Question: I would like to know if the 'searchcontroller' can push results to the 'detailviewcontroller' from a switch statement.
Here is how I have my app currently set up.
.h
'''
@interface MOVTableViewController : UITableViewController {
NSMutableArray* filteredList;
IBOutlet UISearchBar *search;
}
@property(strong, nonatomic) NSArray *lodgeList;
@property(strong, nonatomic) NSArray *cityname;
@end
'''
.m
'''
#import "MOVTableViewController.h"
#import "MOVDetailViewController.h"
@interface MOVTableViewController ()
@end
@implementation MOVTableViewController
@synthesize lodgeList, cityname;
- (id)initWithStyle:(UITableViewStyle)style
{
self = [super initWithStyle:style];
if (self) {
// Custom initialization
}
return self;
}
- (void)viewDidLoad
{
[super viewDidLoad];
//Start of Lodge List
lodgeList = [[NSArray alloc]initWithObjects:
//Abingdon
@"Abingdon Lodge No. 48",
@"York Lodge No. 12",
//Alberene
@"Alberene Lodge No. 277",
// Alexandria
@"A. Douglas Smith, Jr. No. 1949",
@"Alexandria-Washington Lodge No. 22",
@"Andrew Jackson Lodge No. 120",
@"Henry Knox Field Lodge No. 349",
@"John Blair Lodge No. 187",
@"Mount Vernon Lodge No. 219",......
filteredList = [[NSMutableArray alloc] initWithArray:lodgeList];
//end of list
}
- (void)viewDidUnload
{
[super viewDidUnload];
// Release any retained subviews of the main view.
// e.g. self.myOutlet = nil;
}
- (BOOL)shouldAutorotateToInterfaceOrientation:(UIInterfaceOrientation)interfaceOrientation
{
return (interfaceOrientation == UIInterfaceOrientationPortrait);
}
#pragma mark - Table view data source
- (NSInteger)numberOfSectionsInTableView:(UITableView *)tableView
{
// Return the number of sections.
return 1;
}
- (NSInteger)tableView:(UITableView *)tableView numberOfRowsInSection:(NSInteger)section
{
// Return the number of rows in the section.
return [filteredList count];
}
- (UITableViewCell *)tableView:(UITableView *)tableView cellForRowAtIndexPath:(NSIndexPath *)indexPath
{
static NSString *CellIdentifier = @"Cell";
UITableViewCell *cell = [tableView dequeueReusableCellWithIdentifier:CellIdentifier];
if (cell == nil) {
cell = [[UITableViewCell alloc] initWithStyle:UITableViewCellStyleSubtitle reuseIdentifier:CellIdentifier];
}
cell.detailTextLabel.text =[cityname objectAtIndex:indexPath.row];
cell.accessoryType = UITableViewCellAccessoryDisclosureIndicator;
cell.textLabel.text = [filteredList objectAtIndex:indexPath.row];
return cell;
}
- (void) searchTableView
{
filteredList = nil;
filteredList = [[NSMutableArray alloc] initWithArray:lodgeList];
NSPredicate *predicate = [NSPredicate predicateWithFormat:@"SELF like[c] %@",[NSString stringWithFormat:@"%@*",search.text]];
[filteredList filterUsingPredicate:predicate];
}
- (void)searchBar:(UISearchBar *)searchBar textDidChange:(NSString *)searchText
{
[self searchTableView];
}
- (void)searchBarCancelButtonClicked:(UISearchBar *) searchBar
{
[self searchTableView];
[search resignFirstResponder];
}
- (void)searchBarSearchButtonClicked:(UISearchBar *)searchBar
{
[self searchTableView];
[search resignFirstResponder];
}
- (void)tableView:(UITableView *)tableView didSelectRowAtIndexPath:(NSIndexPath *)indexPath
{
if (tableView == self.searchDisplayController.searchResultsTableView) {
[self performSegueWithIdentifier: @"lodgedetail" sender:self];
}
}
- (void)prepareForSegue:(UIStoryboardSegue *)segue sender:(id)sender
{
if ([segue.identifier isEqualToString:@"lodgedetail"]) {
MOVDetailViewController *MDVC = segue.destinationViewController;
NSIndexPath * path = [self.tableView indexPathForSelectedRow];
NSString * thelodge = [filteredList objectAtIndex:path.row];
MDVC.lodgeName = thelodge;
MDVC = [segue destinationViewController];
MDVC.lodgeNumber = path.row;
NSIndexPath *indexPath = nil;
if ([self.searchDisplayController isActive]) {
indexPath = [self.searchDisplayController.searchResultsTableView indexPathForSelectedRow];
MDVC.lodgeName = [filteredList objectAtIndex:indexPath.row];
} else {
indexPath = [self.tableView indexPathForSelectedRow];
MDVC.lodgeName = [filteredList objectAtIndex:indexPath.row];
}
}
}
@end
'''
.h (detail View)
'''
@interface MOVDetailViewController : UIViewController
@property (strong, nonatomic) IBOutlet UITextView *address;
@property (strong, nonatomic) IBOutlet UITextView *website;
@property (strong, nonatomic) IBOutlet UITextView *statedc;
@property (strong, nonatomic) IBOutlet UITextView *lodgehistory;
@property (strong, nonatomic) NSString * lodgeName;
@property int lodgeNumber;
@end
'''
.m (detailView)
'''
#import "MOVDetailViewController.h"
@interface MOVDetailViewController ()
@end
@implementation MOVDetailViewController
@synthesize address, lodgeName, lodgeNumber, lodgehistory, statedc, website;
- (id)initWithNibName:(NSString *)nibNameOrNil bundle:(NSBundle *)nibBundleOrNil
{
self = [super initWithNibName:nibNameOrNil bundle:nibBundleOrNil];
if (self) {
// Custom initialization
}
return self;
}
- (void)viewDidLoad
{
[super viewDidLoad];
self.title = lodgeName;
switch (lodgeNumber) {
case 0:
//Abingdon Lodge No. 48
address.text = @"325 W Main Street Abingdon, Virginia 24210";
website.text = @"http://www.grandlodgeofvirginia.org/lodges/48/";
statedc.text = @"Abingdon Lodge No. 48 holds it's stated communication on the 2nd Monday of the month at 7:30 PM. If there are any exceptions to the regular meeting day or time, they are posted on the Lodge website.";
lodgehistory.text = @"According to the earliest records the Abingdon Lodge had its origin "At a meeting held at the house of James White in the town of Abingdon, on October 3, 1796." The record states that a dispensation had been given by the Grand Master of Masons in Virginia and the following were present: William King, Master; Daniel Murphy, Past Master; Robert Johnson, Past Master; Charles Carson, Past Master, and William Preston Skillern. For more information on the Lodge History please see the Lodge website.";
break;
//York Lodge No. 12
case 1:
address.text =@"14411 Black Hollow Road Abingdon, Virginia 24210";
website.text = @"http://www.grandlodgeofvirginia.org/lodges/12/";
statedc.text = @"York Lodge No. 12 holds it's stated communication on the 4th Monday of the month at 7:30 PM. If there are any exceptions to the regular meeting day or time, they are posted on the Lodge website.";
lodgehistory.text = @"York Lodge No. 12 was chartered on December 16, 1885. This Lodge was formed from a disturbance in Spring Creek Lodge No. 173, which was disbanded. The meetings were held in a schoolhouse at Maple Grove, Virginia on the second floor. The second floor caved in at some time and the meetings were then held on the first floor. In 1957 the Lodge voted to remodel the building for the cost of approximately five thousand dollars. In 1979 the December stated meeting was held in a new building that cost twenty thousand dollars. The fellowship hall is used by the Lodge, its members and the community for Church meetings, family functions, wedding dinners, arts and crafts and more. York Lodge is a part of its community and the community is a part of York Lodge.For more information on the Lodge History please see the Lodge website.";
break;
//Alberene Lodge No. 277
case 2:
address.text = @"2722 Plank Road Alberene, Virginia 22959";
website.text = @"http://www.grandlodgeofvirginia.org/lodges/277";
statedc.text = @"Alberene Lodge No. 277 holds it's stated communication on the 2nd Monday of the month at 7:30 PM. If there are any exceptions to the regular meeting day or time, they are posted on the Lodge website.";
lodgehistory.text = @"Alberene Lodge No. 277 was chartered in 1900. The Lodge was destroyed by fire September 20, 1933, and the charter was reissued October 6, 1933. The 1 3/4 acres of land was purchased from Alberene Store Co. deeded August 25, 1937. The first meeting place was over a store building about two miles from the present location. Membership ranges from 40 to 60 members. The Lodge has remained small in number, but large in fellowship and real meaning in Masonry. It seems the Lodge will never go anywhere, by that it is meant never grow big or do anything great. By what all of the members have gained, the members will keep the Lodge in the best of Masonic health. For more information on the Lodge History please see the Lodge website.";
break;
//A. Douglas Smith, Jr. Lodge of Research No. 1949
case 3:
address.text = @"101 Callahan Drive Alexandria, Virginia 22301";
website.text = @"http://www.grandlodgeofvirginia.org/lodges/1949/index.asp";
statedc.text = @"A. Douglas Smith, Jr. Lodge of Research No. 1949 holds it's stated communication on the 5th Saturday of the month at 10:00 AM. If there are any exceptions to the regular meeting day or time, they are posted on the Lodge website.";
lodgehistory.text = @"This Lodge of Research, the second in Virginia, was established in 1982. While there were several distinguished Masons in Northern Virginia who were instrumental in establishing the Lodge, the primary organizer was Most Worshipful Stewart W. Miner, Past Grand Master. He was most ably assisted in this effort by the District Deputy Grand Master of Masonic District No. 1A, Right Worshipful Werner H. Morlock, and Right Worshipful John H. King, Chairman of the Grand Lodge Committee on Lodge Development. Right Worshipful Christopher Dains and Worshipful William A. Myers, Past Master of Springfield Lodge No. 217 also provided assistance. Brother Morlock eventually served as Grand Master of Masons in Virginia in <PHONE>, but died in office before his term was completed. Worshipful Brother Myers became the first Worshipful Master of this Lodge. For more information on the Lodge History please see the Lodge website.";
break;
'''
The reason Im asking is because after I preform a search and click on one of the results, the 'detailviewcontroller' does not update the 'IBOulets' 'UItextview' for address, websites, static or history. It continues to show the first lodge. however If I DO NOT preform a search the DVC preforms fine and updates all the information accordingly.

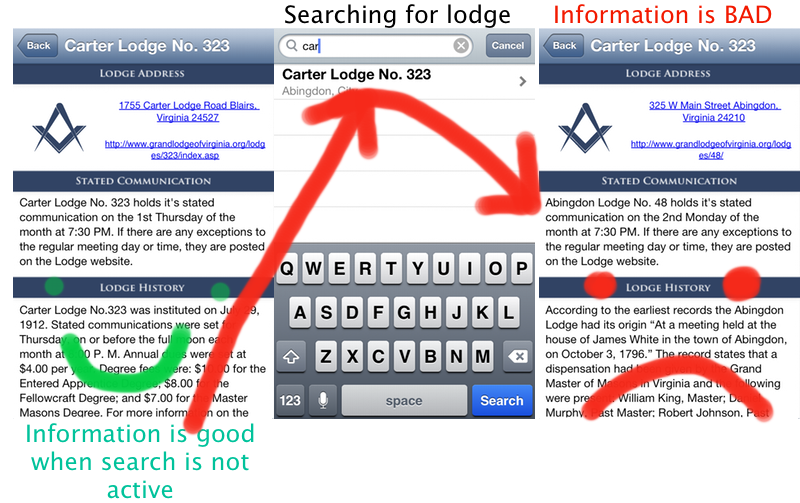
Answer: In the 'prepareForSegue' method, why are you reinitialising the view controller variable? Try to remove the line as mentioned in the code below:
'''
MOVDetailViewController *MDVC = segue.destinationViewController;
NSIndexPath * path = [self.tableView indexPathForSelectedRow];
NSString * thelodge = [filteredList objectAtIndex:path.row];
MDVC.lodgeName = thelodge;
MDVC = [segue destinationViewController]; // REMOVE THIS LINE
MDVC.lodgeNumber = path.row;
'''
---
Please try this updated 'prepareForSegue' method:
'''
- (void)prepareForSegue:(UIStoryboardSegue *)segue sender:(id)sender
{
if ([segue.identifier isEqualToString:@"lodgedetail"]) {
MOVDetailViewController *MDVC = segue.destinationViewController;
NSIndexPath *indexPath = nil;
if (self.searchDisplayController.isActive) {
indexPath = [self.searchDisplayController.searchResultsTableView indexPathForSelectedRow];
NSLog(@"filteredList = %@", filteredList);
MDVC.lodgeName = [filteredList objectAtIndex:indexPath.row];
// ******* Find row from the "lodgeList" array *******
for(int i = 0; i < [lodgeList count]; i++) {
if([MDVC.lodgeName isEqualToString: [lodgeList objectAtIndex: i]]) {
MDVC.lodgeNumber = i;
break;
}
}
} else {
indexPath = [self.tableView indexPathForSelectedRow];
MDVC.lodgeName = [lodgeList objectAtIndex:indexPath.row];
MDVC.lodgeNumber = indexPath.row;
}
NSLog(@"indexPath = %@", indexPath);
}
}
'''